Question: I have an assignment which deals with inheritance.
I have a Base Class of Employee(), which Manager(), and Intern() inherit from.
My instructor gave us the following instruction:
In main() declare an array of staff pointers and initialize them to the following records:
'''
Manager("IT", 100, "MF1", "ML1")
Manager("HR", 50, "MF2", "ML2")
Intern("SIUE", 0, "IF1", "IL1")
Intern("SLU", 0, "IF2", "IL2")
'''
Then i have to loop through and display the array. The output he provides as an example shows that the Manager() and Intern() toString() methods must have been called, as specific information related to the child classes was ouput. However, when accessing the array, im getting employee pointers, not pointers to the child. I've attached the screenshot he provided.

I'm not sure how i'm supposed to accomplish this.
Here's my staff array declaration:
'''
Employee * staff = new Employee[4];
'''
I can't store a pointer to the Manager() object i don't think. Unless there is someway i can fan-dangle this:
'''
staff[0] = new Manager("IT", 100, "MF1", "ML1");
'''
It seems my only option is doing something like this(how would i do this in one line btw?):
'''
Employee * e = new Manager("IT", 100, "MF1", "ML1");
staff[0] = *e;
'''
But obviously now when i do this:
'''
cout << staff[0].toString();
'''
I'm going to get the base class Employee() toString() method, not the child class.
Here are my following two classes definitions for Employee() and Manager() in case it's relevant:
'''
class Employee{
private:
int eid;
string firstName;
string lastName;
public:
Employee();
Employee(int eid, string fname, string lname);
void setEID(int eid);
void setFirstName(string fname);
void setLastName(string lname);
int getEID();
string getFirstName();
string getLastName();
virtual string toString();
};
class Manager : public Employee, IPayable{
private:
string department;
public:
Manager();
Manager(string dept, int eid, string fname, string lname);
double pay();
void setDepartment(string d);
string getDepartment();
string toString();
};
'''
And here is how i assumed i would implement the 2 toString() methods, with the Employee toString() embedded within the Manager() toString():
'''
string Employee::toString(){
return "{eid = " + std::to_string(getEID()) + ", firstName = " + getFirstName() + ", lastName = " + getLastName() + "}";
}
string Manager::toString(){
return "Manager{" + Employee::toString() + ", department = " + getDepartment() + ", salary = " + std::to_string(pay()) +"}";
}
'''
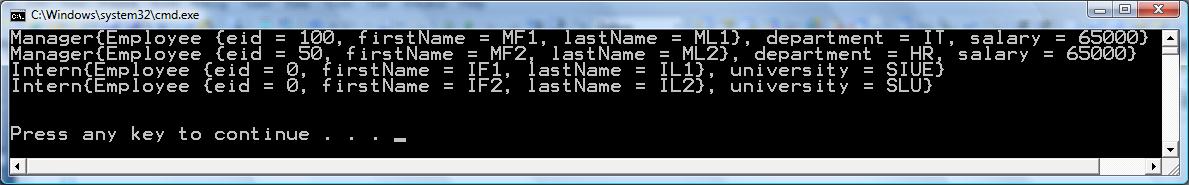
Answer: What you want is an array of pointers:
'''
Employee *staff[4];
'''
Now you can assign pointers to Employee, and therefore pointers to children of Employee to it:
'''
staff[0] = new Manager("IT", 100, "MF1", "ML1");
'''
And then you can call functions of Employee :
'''
staff[0]->toString();
'''